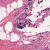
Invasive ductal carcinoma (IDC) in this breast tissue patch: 0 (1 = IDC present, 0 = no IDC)